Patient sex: M
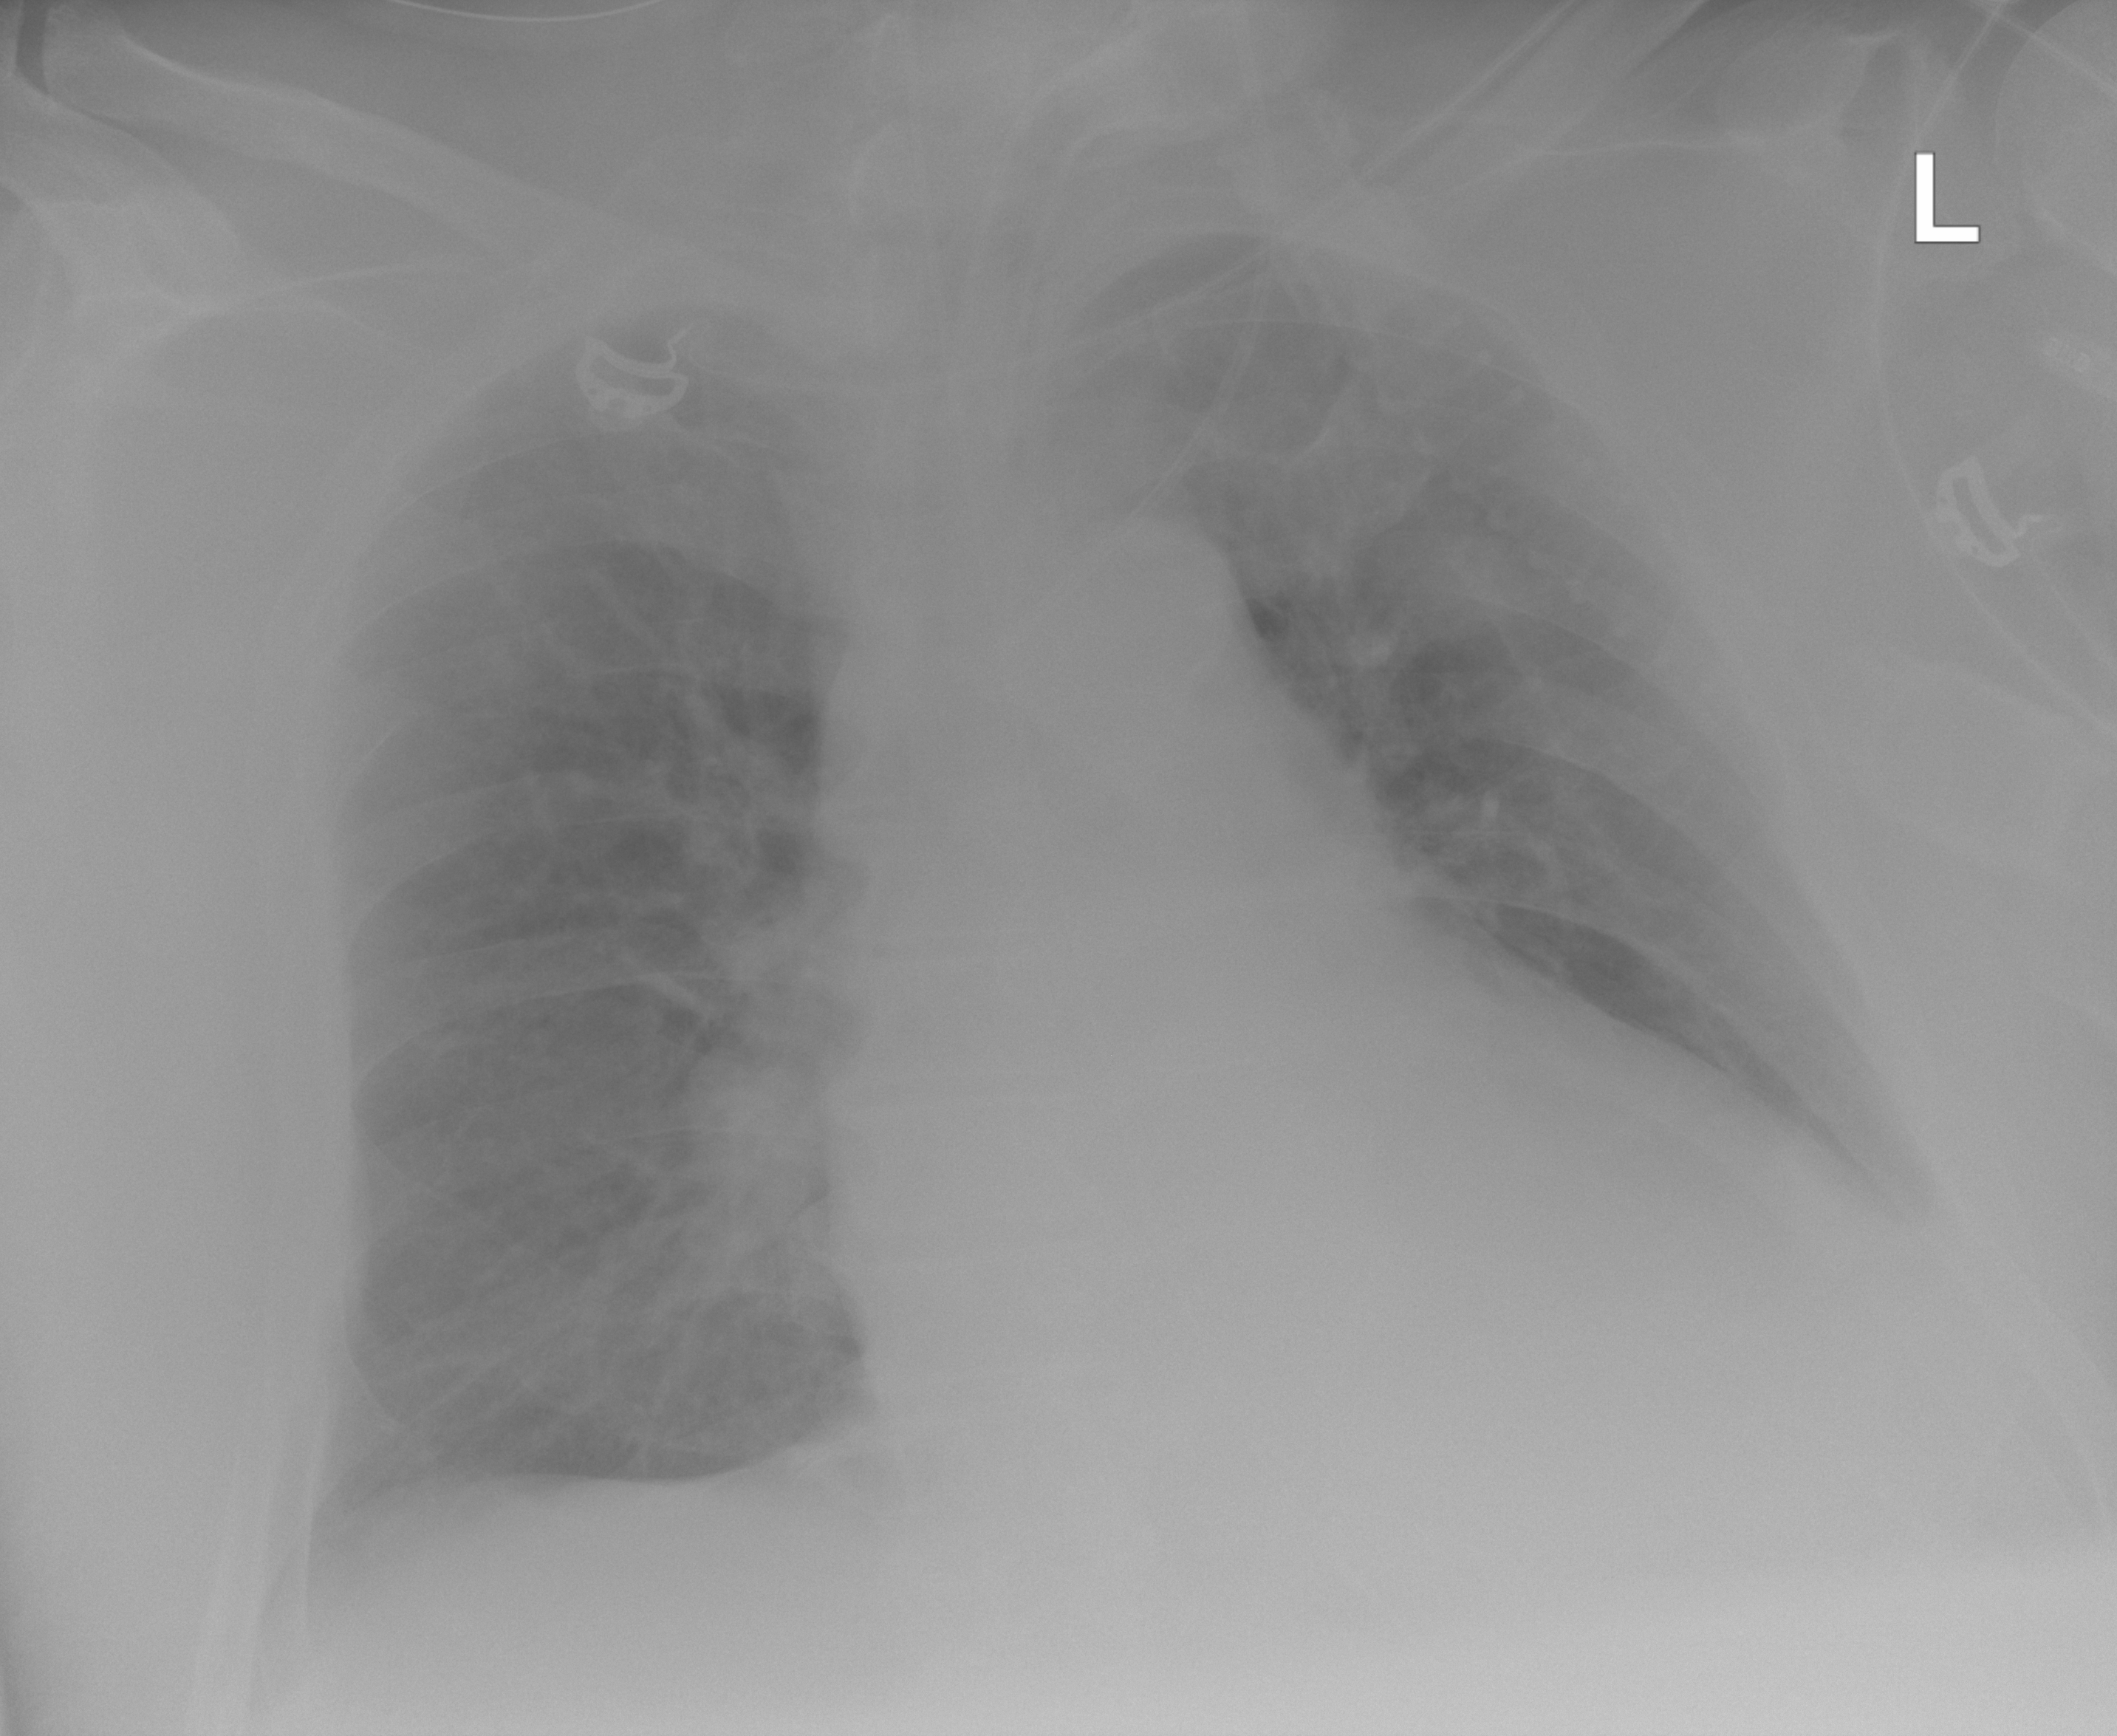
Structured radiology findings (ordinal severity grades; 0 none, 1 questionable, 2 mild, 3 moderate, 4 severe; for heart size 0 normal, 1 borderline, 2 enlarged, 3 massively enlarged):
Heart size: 1
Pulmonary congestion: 0
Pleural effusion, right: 0
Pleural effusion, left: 2
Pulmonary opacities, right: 0
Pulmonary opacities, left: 0
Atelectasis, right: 0
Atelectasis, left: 2